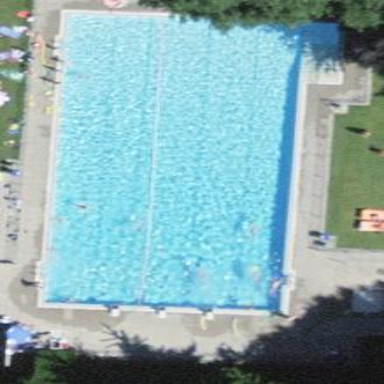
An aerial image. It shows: Swimming pool area designated for leisure and sport.